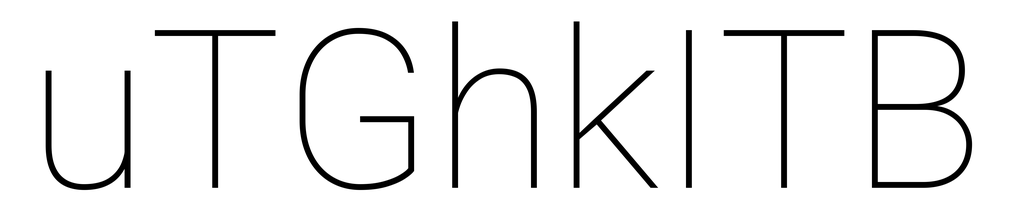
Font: Roboto_Thin